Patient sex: F
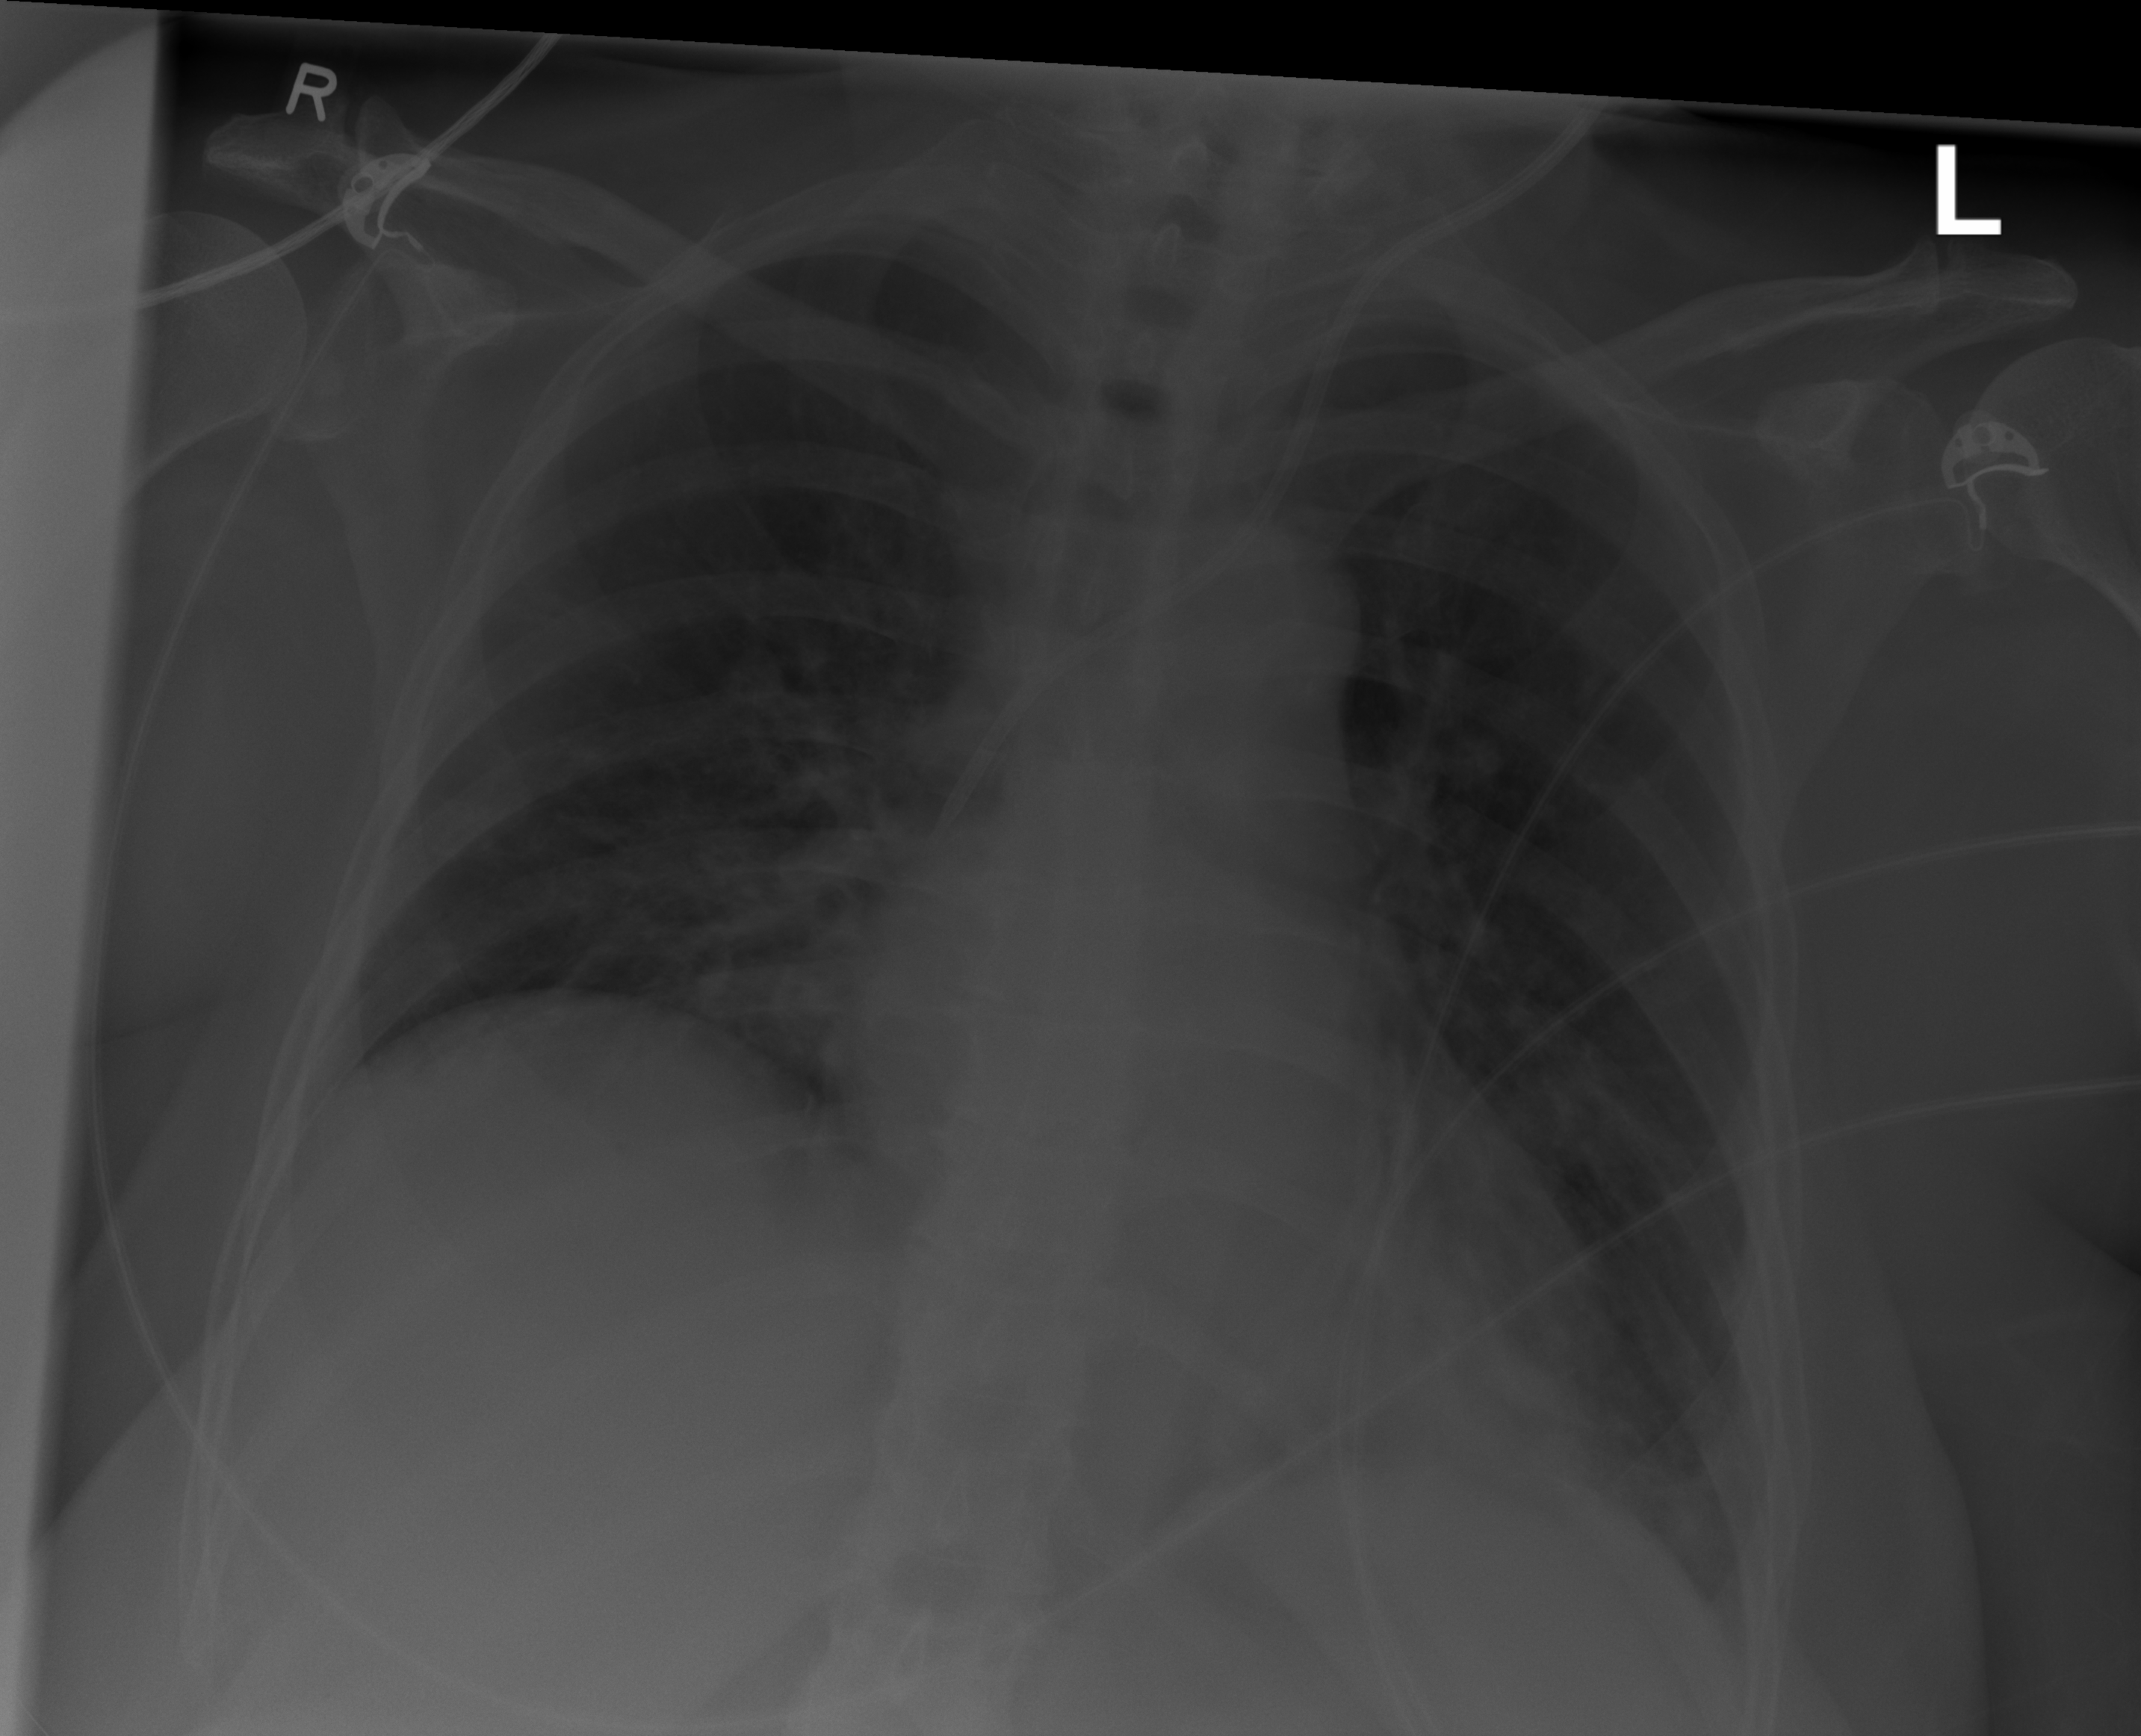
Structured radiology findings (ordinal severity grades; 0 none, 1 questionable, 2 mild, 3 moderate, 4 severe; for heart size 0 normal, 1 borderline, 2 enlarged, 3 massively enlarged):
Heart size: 2
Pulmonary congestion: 2
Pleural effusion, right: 2
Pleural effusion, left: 2
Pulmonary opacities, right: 0
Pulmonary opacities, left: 0
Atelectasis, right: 0
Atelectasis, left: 2